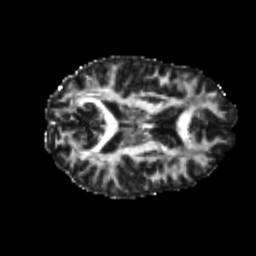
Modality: FA
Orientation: axial
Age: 25
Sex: female
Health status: healthy
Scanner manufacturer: philips
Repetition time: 7.389 s
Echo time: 0.08599 s